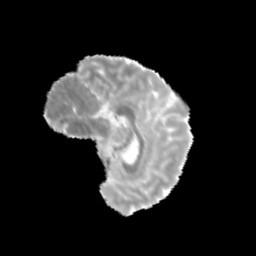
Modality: MD
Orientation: sagittal
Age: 12
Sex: female
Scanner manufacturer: siemens
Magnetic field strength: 3 T
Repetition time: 3.8 s
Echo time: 0.07 s